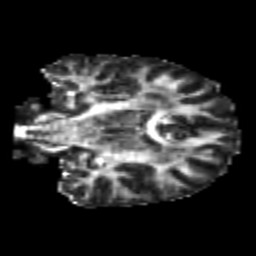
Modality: FA
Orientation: coronal
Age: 23
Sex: male
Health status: healthy
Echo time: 0.074 s